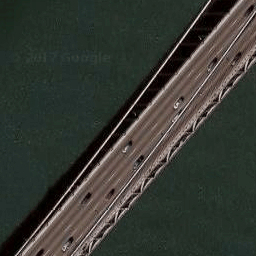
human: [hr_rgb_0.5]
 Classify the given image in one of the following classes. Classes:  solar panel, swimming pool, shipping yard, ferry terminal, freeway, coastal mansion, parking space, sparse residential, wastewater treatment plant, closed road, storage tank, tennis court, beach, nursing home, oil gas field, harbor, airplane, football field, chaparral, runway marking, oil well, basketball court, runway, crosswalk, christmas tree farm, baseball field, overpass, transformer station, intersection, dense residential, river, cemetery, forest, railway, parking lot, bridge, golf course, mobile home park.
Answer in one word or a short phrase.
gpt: bridge